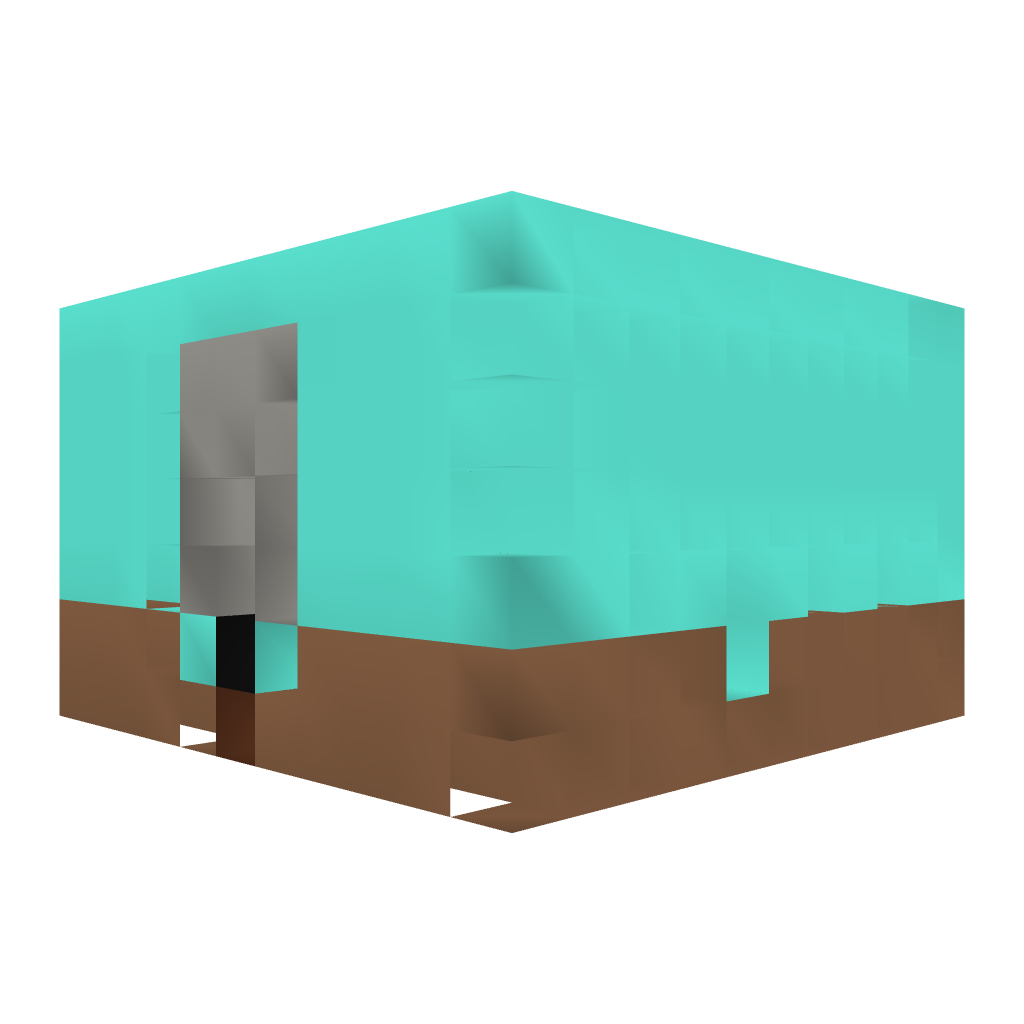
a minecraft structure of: Compact All-In-One Redstone House Design